Question: I am trying to isolate logic responsible for authentication and retriving the TOKEN inside the function. I have the problem with returning the string with token from BLOCK of NSURLConnetcion.
It causues 'semantic error': Incompatible block pointer types sending
'''
'NSString *(^)(NSURLResponse *__strong, NSData *__strong, NSError *__strong)'
'''
to parameter of type
'''
'void (^)(NSURLResponse *__strong, NSData *__strong, NSError *__strong)'
'''
I am completly newbie to Objective-C, so please be forgiving. Below is my function.
'''
- (NSString*)getToken: (NSString *)username andPassword: (NSString *) password {
NSMutableURLRequest *request1 = [NSMutableURLRequest requestWithURL:
[NSURL URLWithString:@"http://127.0.0.1:8000/auth_ex"]
cachePolicy:NSURLRequestReloadIgnoringLocalCacheData timeoutInterval:20];
__block NSString * tokens;
[request1 setHTTPMethod:@"POST"];
NSString * body1 = [NSString stringWithFormat:@"email=%@&password=%@",username,password];
[request1 setHTTPBody: [body1 dataUsingEncoding:NSUTF8StringEncoding]];
NSOperationQueue * queue1 = [[NSOperationQueue alloc]init];
[NSURLConnection
sendAsynchronousRequest:request1 queue:queue1 completionHandler:^(NSURLResponse *response, NSData *data, NSError *connectionError) {
if ([data length] >0 && connectionError == nil){
NSDictionary* token = [NSJSONSerialization JSONObjectWithData:data options:kNilOptions error:nil];
tokens = [token objectForKeyedSubscript:@"token"];
return tokens;
}
else{
return @"NOT AUTHORIZEd";
}
}];
}
'''

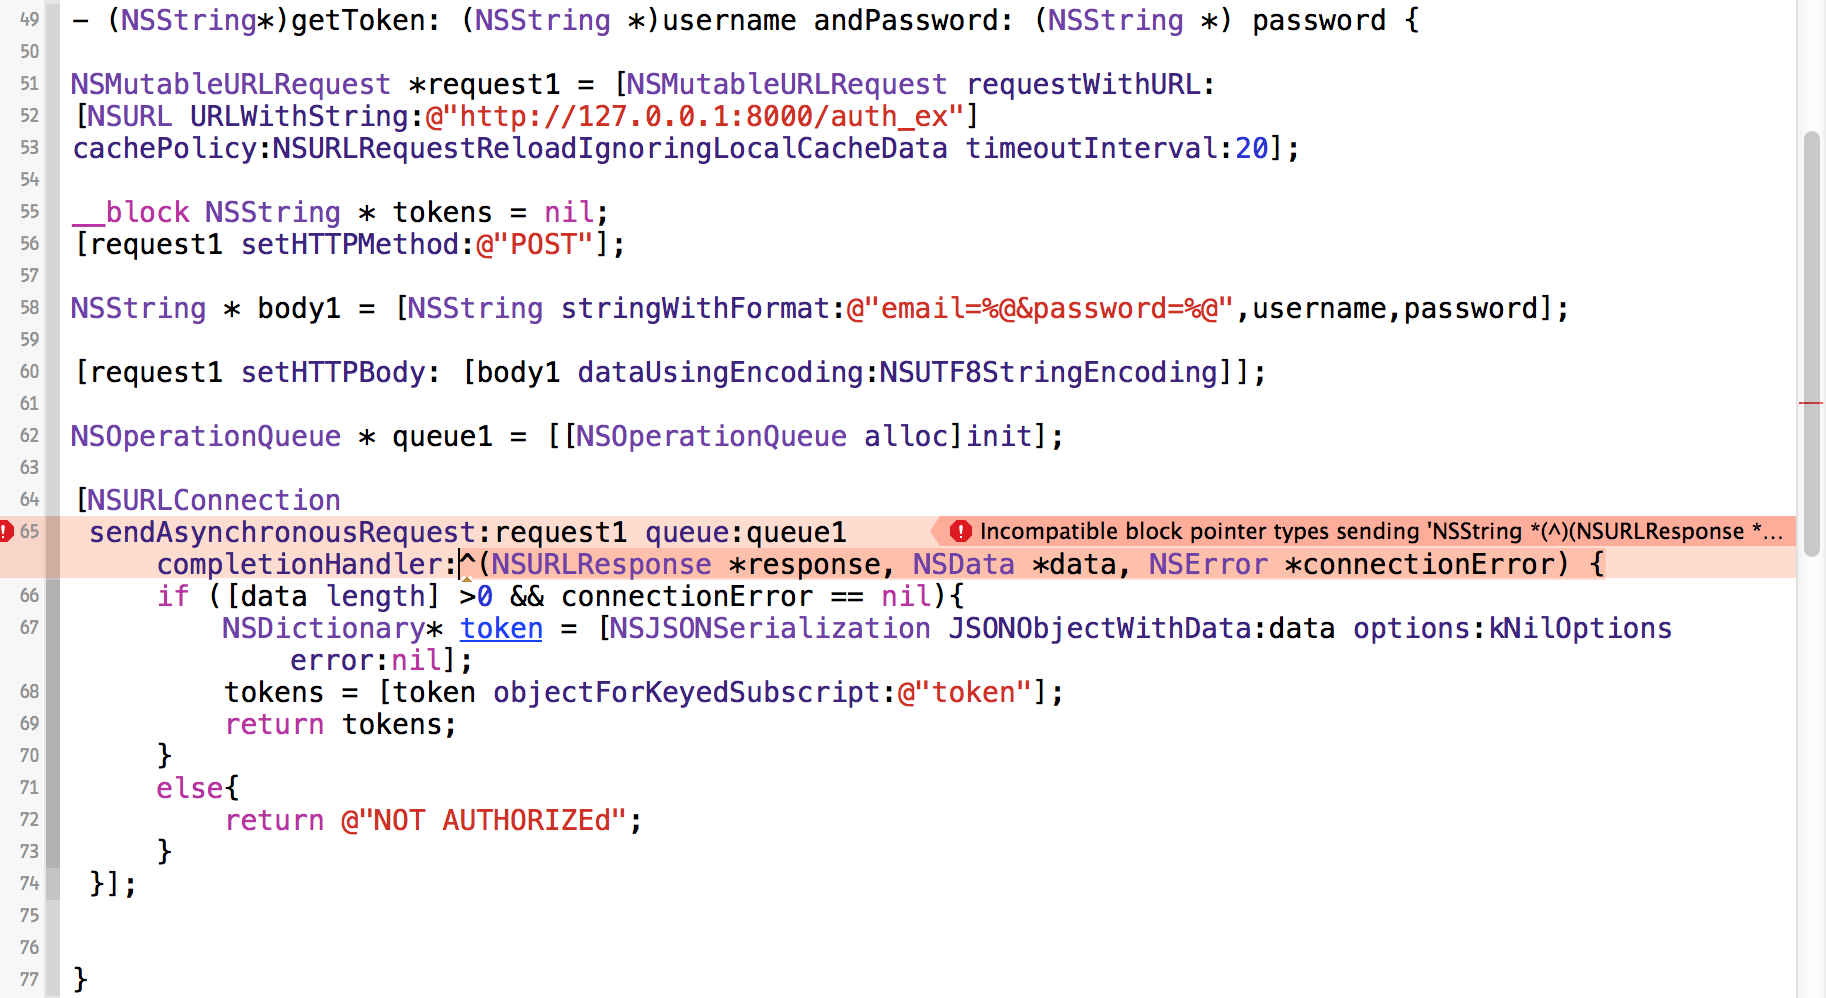
Answer: There are a couple of issues.
- <URL>
So, for a solution, I would suggest the delegate approach of either 'NSURLConnection' or 'NSURLSession'. See examples and code snippets in the official docs already mentioned above.
You will have to handle an authentication challenge, where you provide the credentials. This also frees you from the error prone and inconvenient need to percent encode the parameters if you would put them into the URL or the body.
You should also use 'https'.